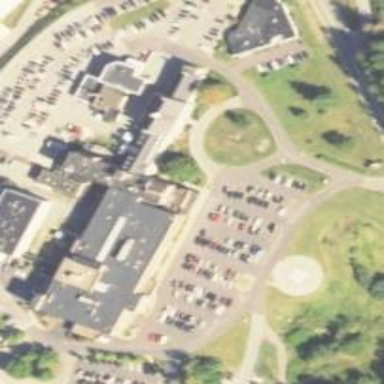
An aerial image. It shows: Hospital building.